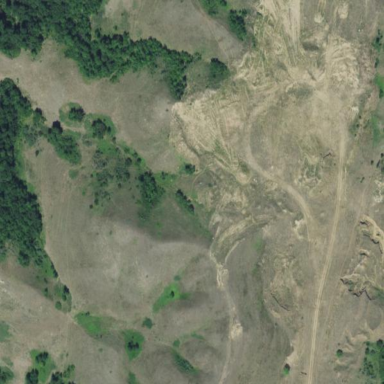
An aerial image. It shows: Quarry area.